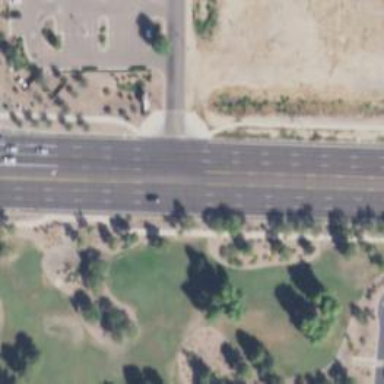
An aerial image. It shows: Secondary road with asphalt surface.